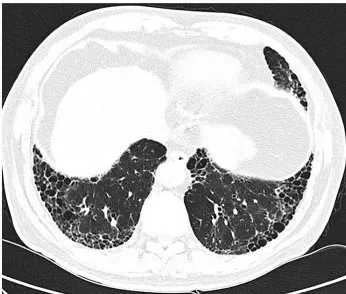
Chest HRCT: (September 27, 2021, A, B): Progressive Reticular and honeycomb opacities in the proximal pleural parts of both lungs compared with previous observations.
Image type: radiology (ct)